Interaction volume radius: 5 \u00c5
Interaction volume height: 40 \u00c5
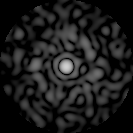
Disorder parameter: 0.8645